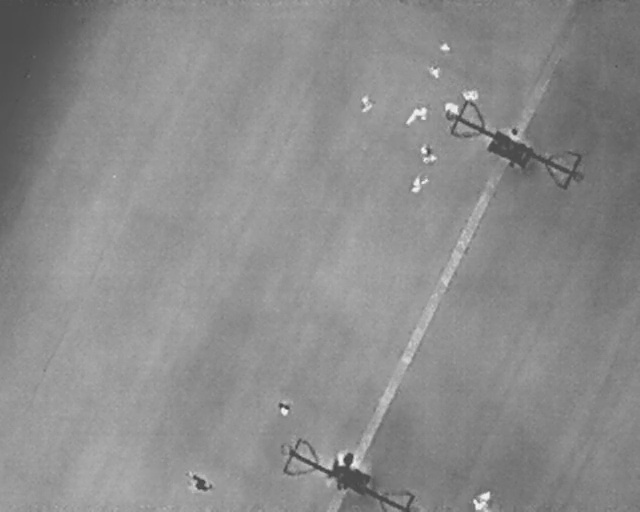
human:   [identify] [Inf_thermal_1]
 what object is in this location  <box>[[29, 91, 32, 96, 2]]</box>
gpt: <ref>1 large person at the bottom</ref>

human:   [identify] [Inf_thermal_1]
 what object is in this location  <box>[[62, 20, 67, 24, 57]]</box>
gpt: <ref>1 large person at the top</ref>

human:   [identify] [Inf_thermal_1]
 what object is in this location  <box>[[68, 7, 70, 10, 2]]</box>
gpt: <ref>1 small person at the top</ref>